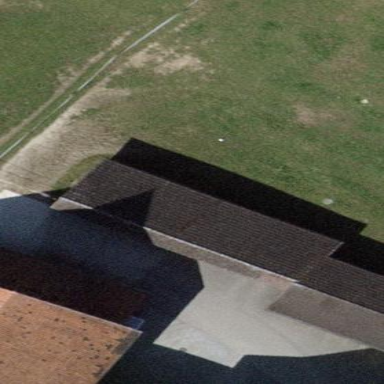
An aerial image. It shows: Gabled roof on farm auxiliary building.